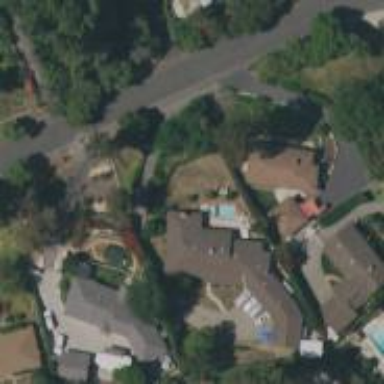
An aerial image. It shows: Driveway.